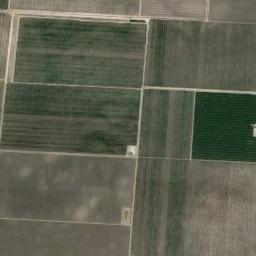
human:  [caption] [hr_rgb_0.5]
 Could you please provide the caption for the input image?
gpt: Some green rectangular farmlands are arranged in neat rows .

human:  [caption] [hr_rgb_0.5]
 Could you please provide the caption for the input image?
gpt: There are some deep green and light green rectangular farmland .

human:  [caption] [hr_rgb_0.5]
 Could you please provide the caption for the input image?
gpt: There are numerous crops in rectangular farmlands .

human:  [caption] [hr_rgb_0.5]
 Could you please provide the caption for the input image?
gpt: Seven or eight neatly arranged green and brown mixed rectangular farm fields .

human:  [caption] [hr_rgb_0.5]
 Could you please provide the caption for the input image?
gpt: There are some rectangular farmlands of different colors .